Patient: sex M, age 78
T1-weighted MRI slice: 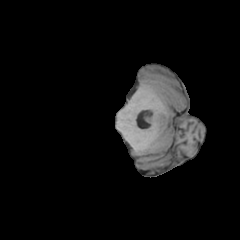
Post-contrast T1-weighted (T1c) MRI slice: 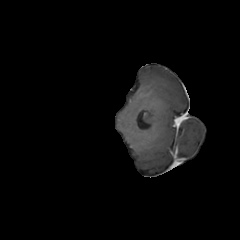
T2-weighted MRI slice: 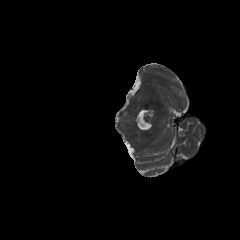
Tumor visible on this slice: no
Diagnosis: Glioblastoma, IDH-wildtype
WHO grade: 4